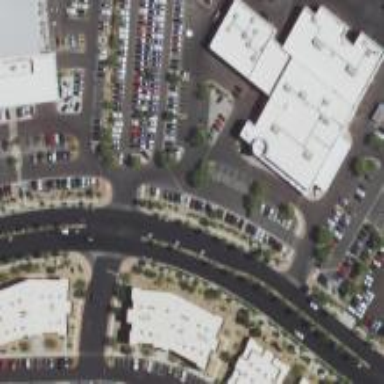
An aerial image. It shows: Building that houses car shop.